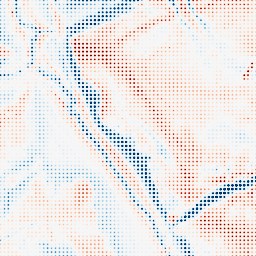
Category: multiscale
Decomposition family: dog_multiscale
Decomposition parameters: sigma_ratio: 1.6
n_scales: 6
base_sigma: 0.5
Upsampling method: sinc_blackman
Upsampling parameters: scale: 8
kernel_size: 4
Upsampling scale: 8